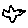
Label: bird